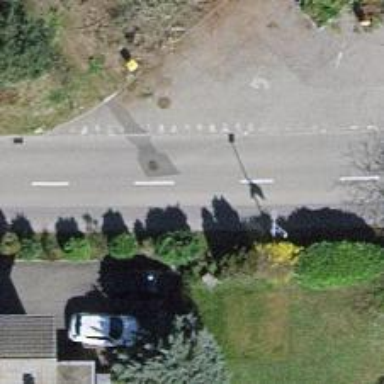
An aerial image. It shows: Post box is visible.